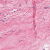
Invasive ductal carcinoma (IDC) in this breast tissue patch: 0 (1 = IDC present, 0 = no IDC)